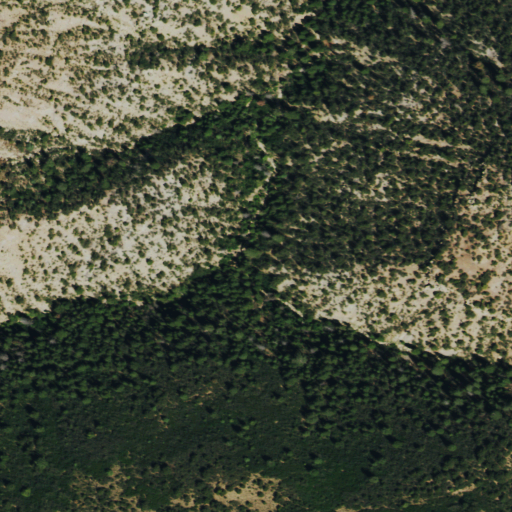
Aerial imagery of valley in Colorado named Corral Gulch containing evergreen forest, shrub, and deciduous forest